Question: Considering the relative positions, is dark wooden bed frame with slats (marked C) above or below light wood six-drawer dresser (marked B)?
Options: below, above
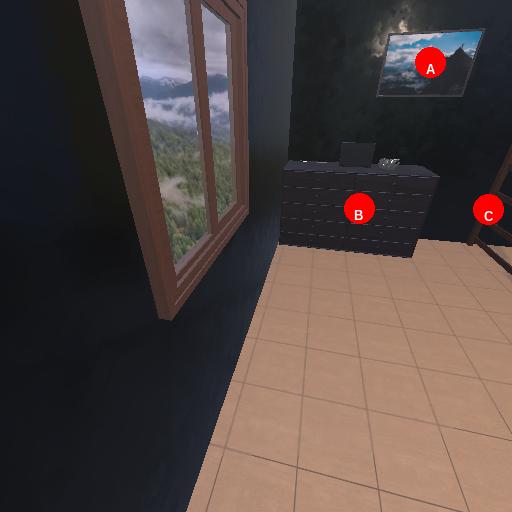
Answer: below